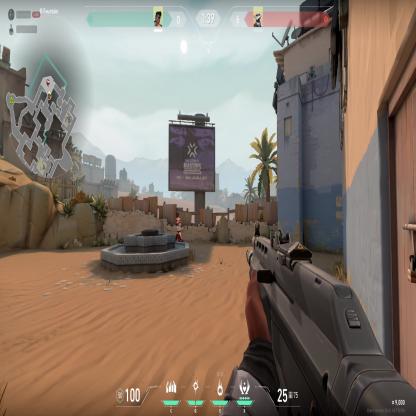
Label: enemy